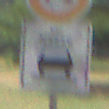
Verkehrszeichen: BeiNaesse
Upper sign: Geschwindigkeit90
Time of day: Midday
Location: Outdoor (Nature)
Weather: Clear
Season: NotSpecified
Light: Natural